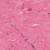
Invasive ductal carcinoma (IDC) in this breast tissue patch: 0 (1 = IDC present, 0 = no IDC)